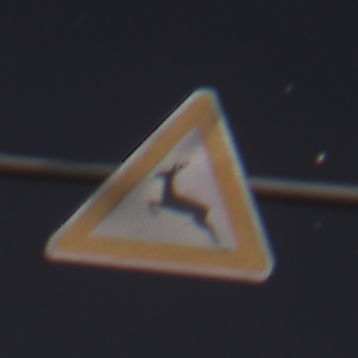
Verkehrszeichen: WildwechselRechts
Umgebung: Outdoor, Nature
Tageszeit: Night
Wetter: Clear
Licht: Natural
Jahreszeit: NotSpecified
Kontrast: HighContrast